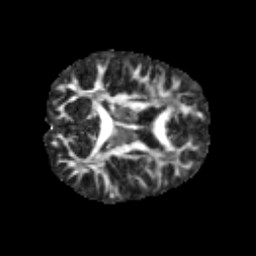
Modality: FA
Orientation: axial
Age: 9
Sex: female
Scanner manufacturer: siemens
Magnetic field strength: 3 T
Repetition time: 3.8 s
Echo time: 0.07 s